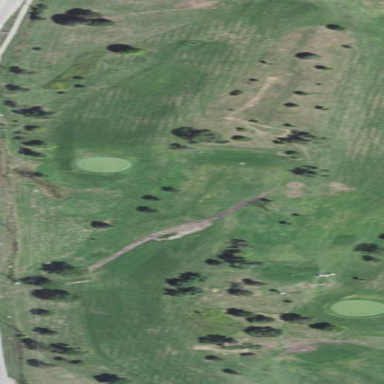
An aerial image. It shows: Area with grass used as rough in golf course.